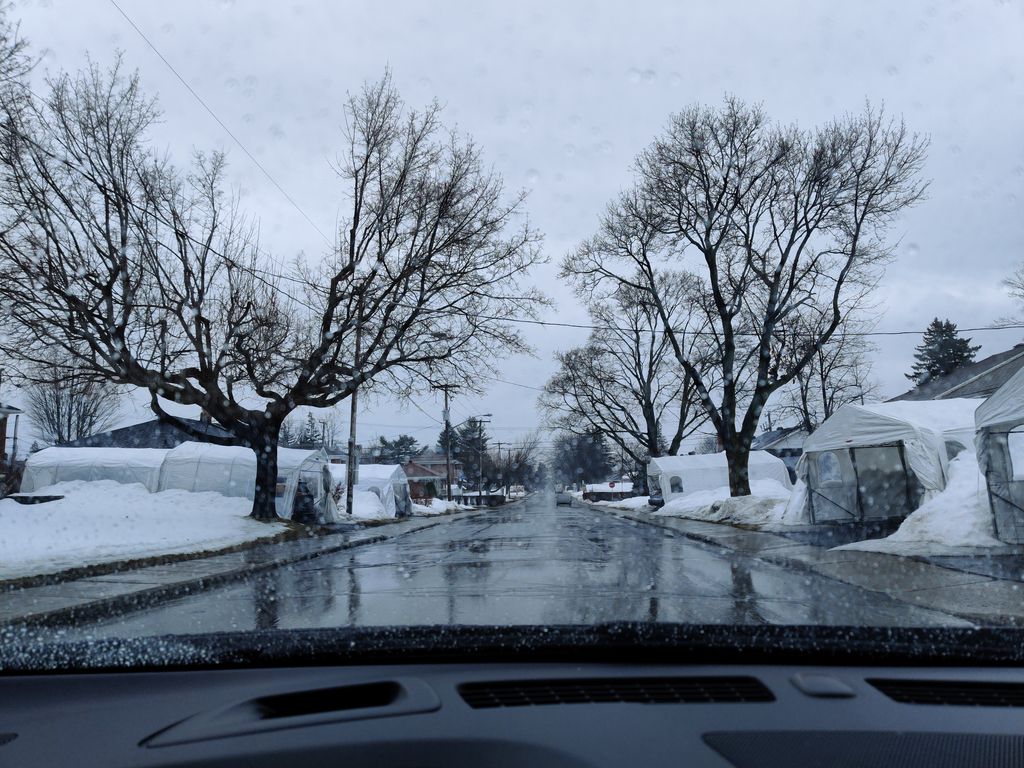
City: montreal